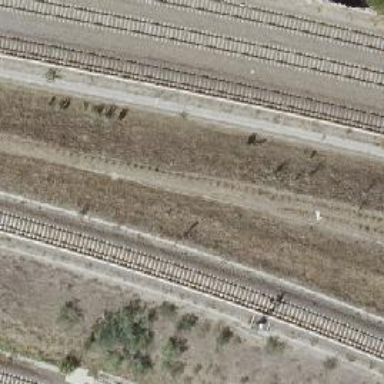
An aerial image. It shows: Solitary milestone along the railway.